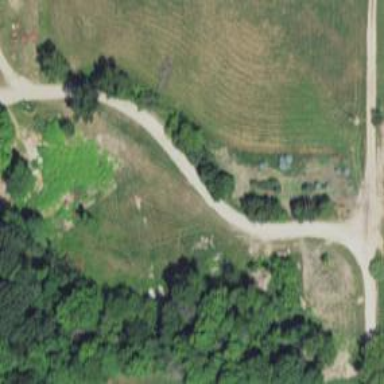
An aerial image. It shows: Driveway leading to service road.